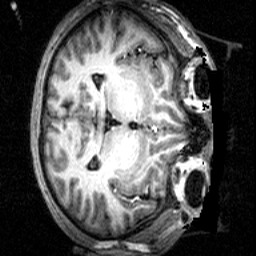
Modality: T1w
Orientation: axial
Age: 22
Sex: male